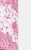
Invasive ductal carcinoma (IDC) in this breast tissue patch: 0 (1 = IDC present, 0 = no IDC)